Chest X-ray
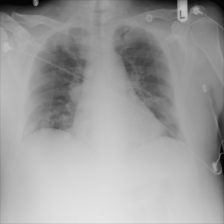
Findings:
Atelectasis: negative
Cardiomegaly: negative
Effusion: negative
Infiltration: negative
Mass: negative
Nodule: positive
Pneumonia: negative
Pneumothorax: negative
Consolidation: negative
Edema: negative
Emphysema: negative
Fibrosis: negative
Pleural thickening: negative
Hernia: negative